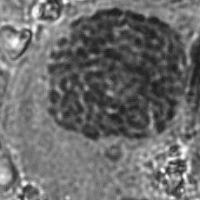
Label: prophase